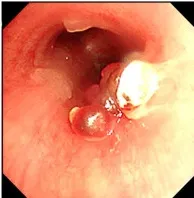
(C) Initial bronchoscopic view of the mass occluding the lower trachea.
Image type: endoscopy (airway_endoscopy)